Question: For a programming project I'm trying to implement the trim and fill method for quantifying bias in meta-analyses. One of the steps in the algorithm is ranking the absolute values of the vector's elements without losing their sign, e.g. what I need is something like this:
'''
a_before = np.array([1, 3, -3, -2, 5, 2.5, 6])
a_after = np.array([1, 4, -5, 2, 6, 3, 7])
'''
What I managed until now is obtaining the array with the absolute values using 'numpy.absolute' and then ranking the values using '.argsort'. What I can't figure out is how I can retrieve the signs of the originally negative values for the new ranked array. Here's a screenshot for further illustration.

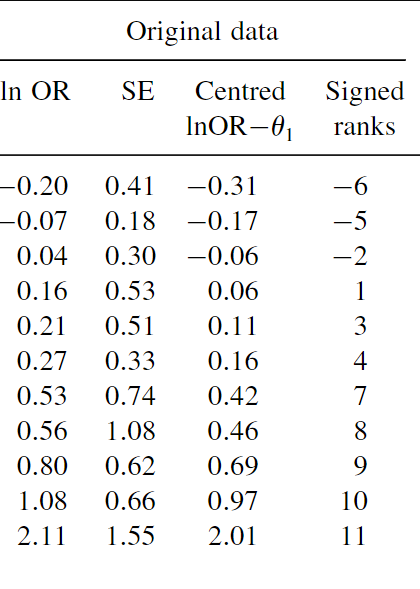
Answer: I think this is what you want:
'''
# use bigger numbers so that it's obvious that 'rank'
# is distinct from the numerical values.
a = np.array([10, 30, -31, -20, 50, 25, 60])
isort = np.argsort(np.abs(a))
rank = np.argsort(isort)+1
signed_rank = rank * np.sign(a)
print(signed_rank)
'''
Output:
'''
[ 1 4 -5 -2 6 3 7]
'''
But I think there is a minus sign missing ('-2') in your proposed 'a_after: [1, 4, -5, 2, 6, 3, 7]'; there is only one negative value whereas the input had two negative values.